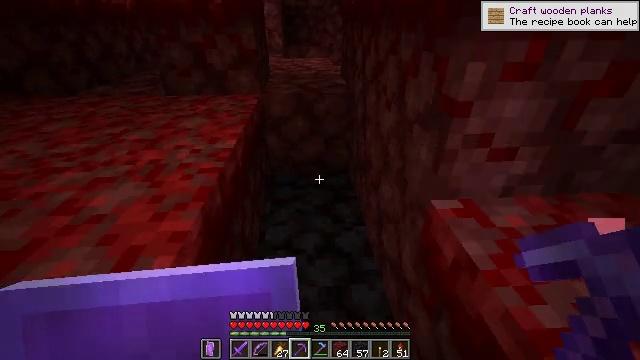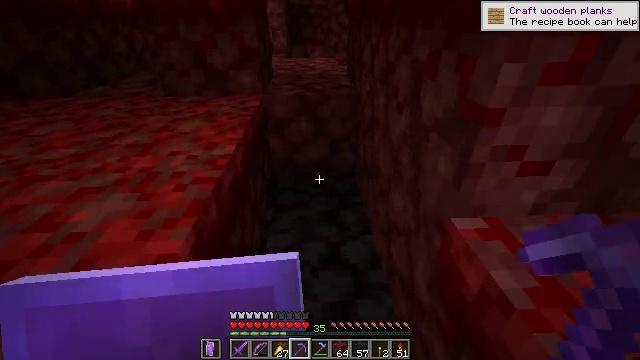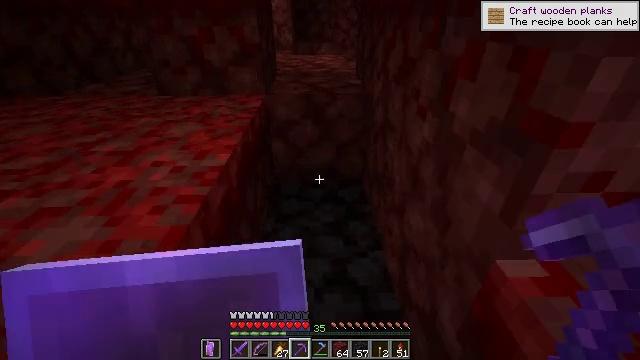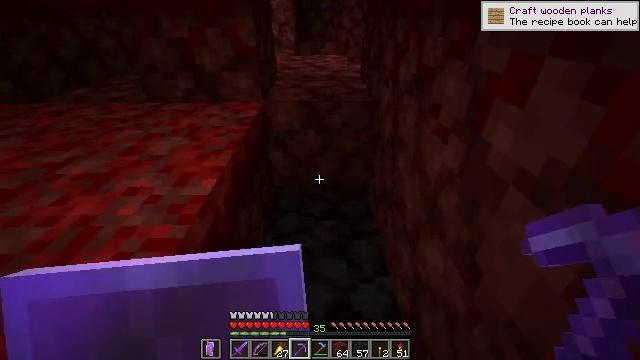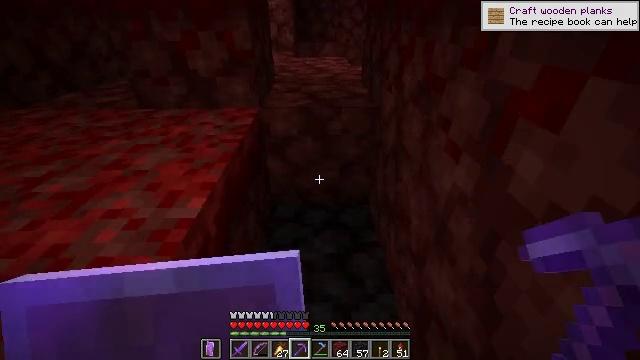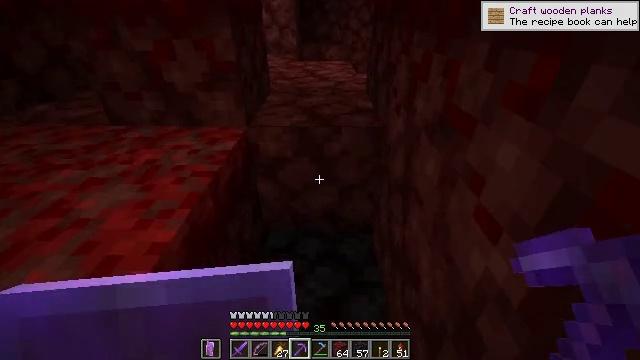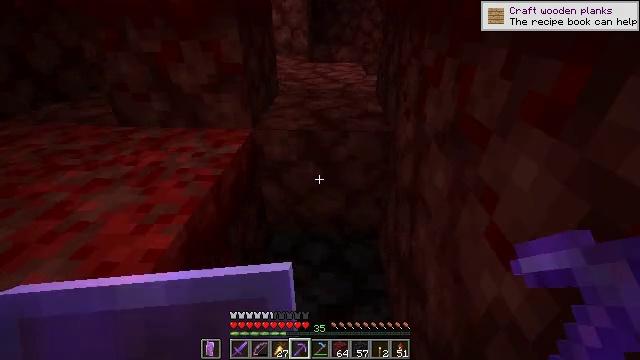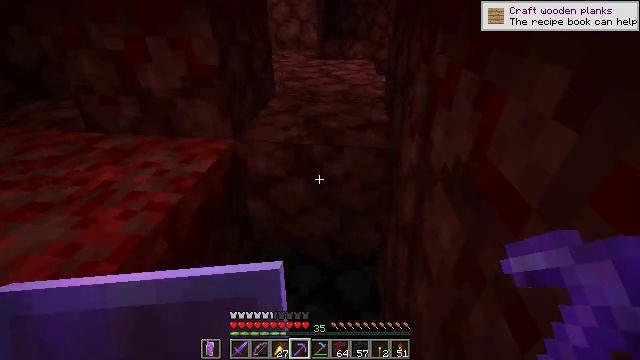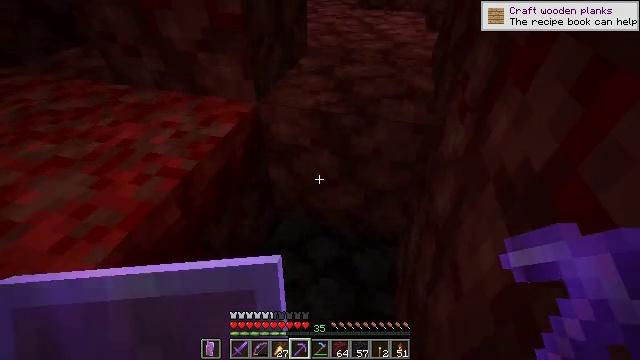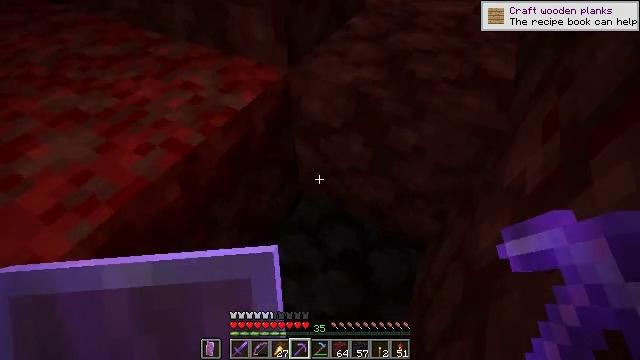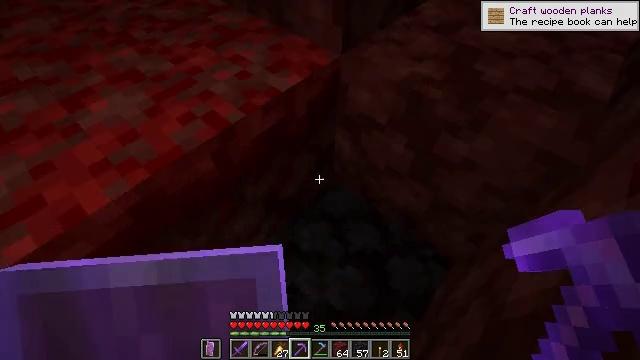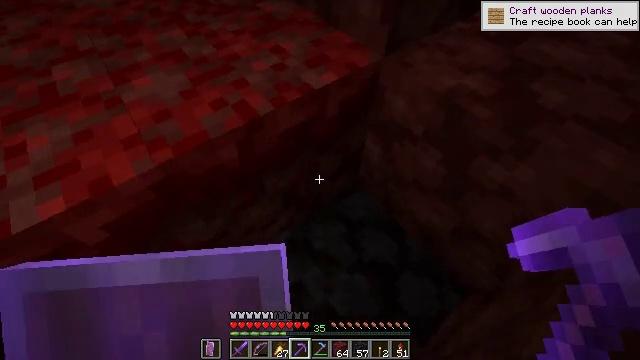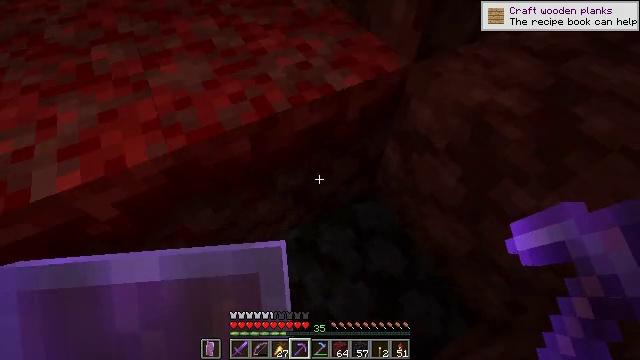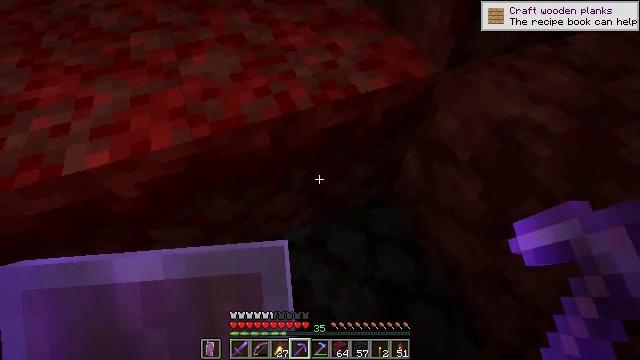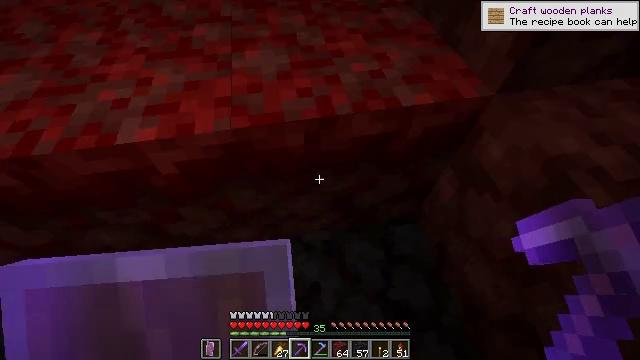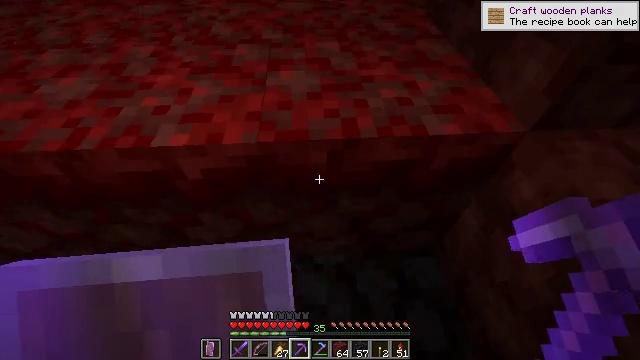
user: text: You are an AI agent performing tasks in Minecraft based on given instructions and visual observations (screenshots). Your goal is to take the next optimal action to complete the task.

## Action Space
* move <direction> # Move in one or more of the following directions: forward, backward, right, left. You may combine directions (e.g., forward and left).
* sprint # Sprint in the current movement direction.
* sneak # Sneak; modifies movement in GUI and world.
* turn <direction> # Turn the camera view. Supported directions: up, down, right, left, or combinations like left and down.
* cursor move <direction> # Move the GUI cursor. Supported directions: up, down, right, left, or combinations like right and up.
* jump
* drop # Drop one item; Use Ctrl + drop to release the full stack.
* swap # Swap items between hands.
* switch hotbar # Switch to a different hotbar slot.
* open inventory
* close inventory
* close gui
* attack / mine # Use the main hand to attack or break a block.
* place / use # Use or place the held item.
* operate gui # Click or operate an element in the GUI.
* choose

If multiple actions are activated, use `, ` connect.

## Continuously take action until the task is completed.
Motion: motion action
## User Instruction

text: Mine crimson nylium in the Nether.
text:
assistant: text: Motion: move forward
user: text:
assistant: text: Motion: move forward, turn left
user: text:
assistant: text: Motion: move forward
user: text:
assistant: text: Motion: move forward
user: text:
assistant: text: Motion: move forward and move right, turn left
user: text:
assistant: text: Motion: move forward and move right, turn left
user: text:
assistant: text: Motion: move forward and move right, turn left and down
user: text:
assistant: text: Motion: move forward and move right, turn left and down
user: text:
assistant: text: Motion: move forward and move right, turn left and down
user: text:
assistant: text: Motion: turn left and down
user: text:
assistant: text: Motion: turn left and down
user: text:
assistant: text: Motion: turn left
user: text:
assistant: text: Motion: turn left
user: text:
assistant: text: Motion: turn left and up
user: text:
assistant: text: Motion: turn left and up
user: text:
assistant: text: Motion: turn left and up
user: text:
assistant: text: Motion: turn left and up
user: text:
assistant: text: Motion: no_op
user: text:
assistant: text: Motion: turn right
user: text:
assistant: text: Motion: turn right and up
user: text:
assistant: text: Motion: turn right and up
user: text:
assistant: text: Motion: turn up
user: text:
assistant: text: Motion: no_op
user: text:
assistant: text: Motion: no_op
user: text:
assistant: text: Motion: no_op
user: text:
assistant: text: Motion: no_op
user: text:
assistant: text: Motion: no_op
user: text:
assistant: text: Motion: turn up
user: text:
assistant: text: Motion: attack / mine
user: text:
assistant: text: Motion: attack / mine